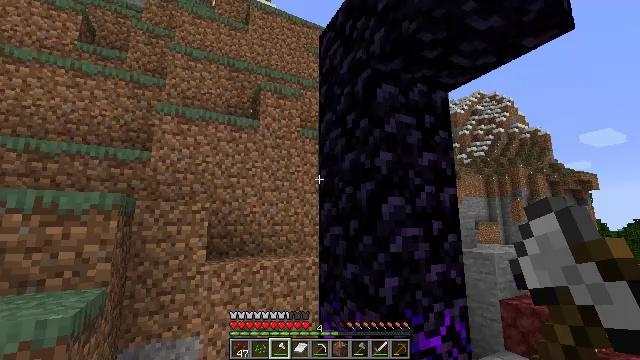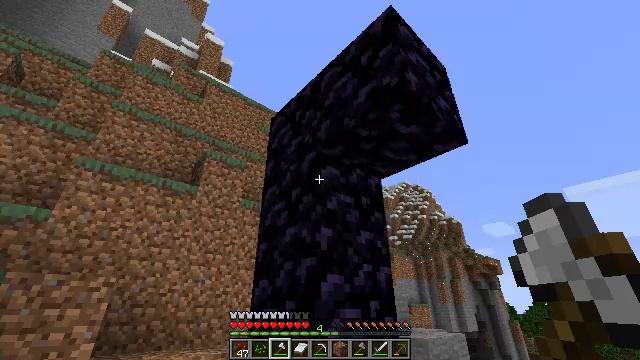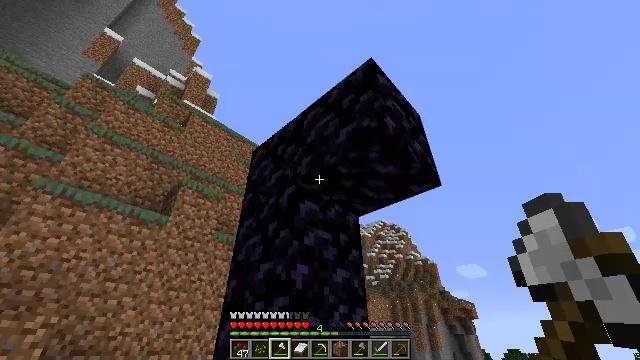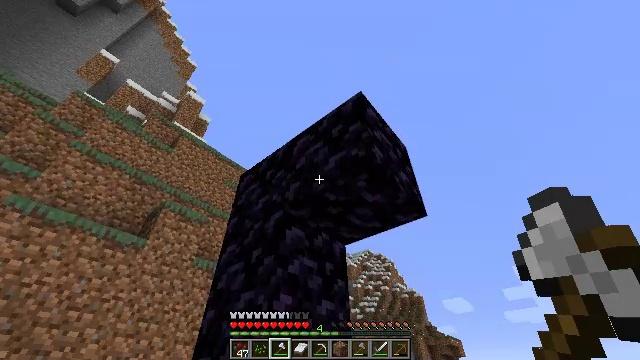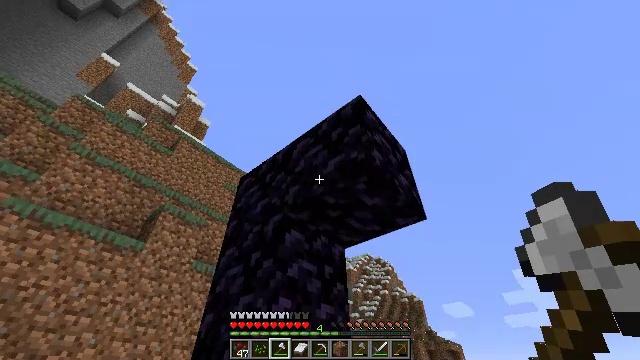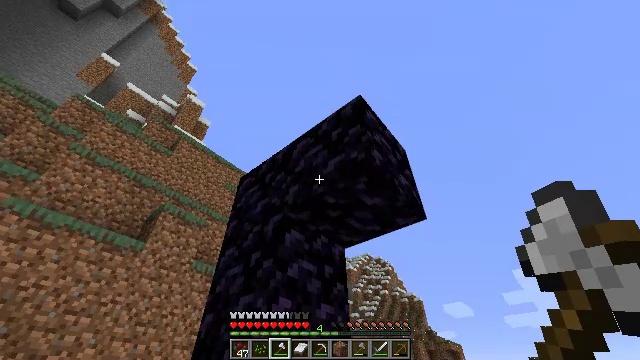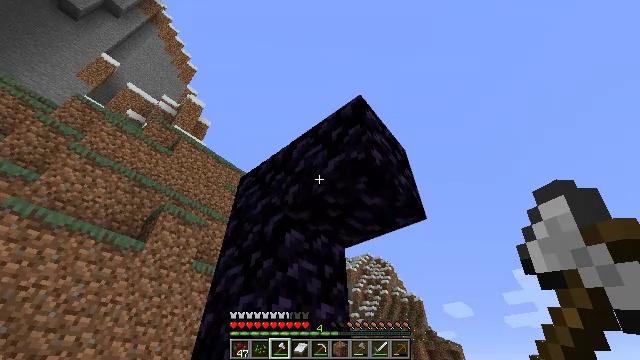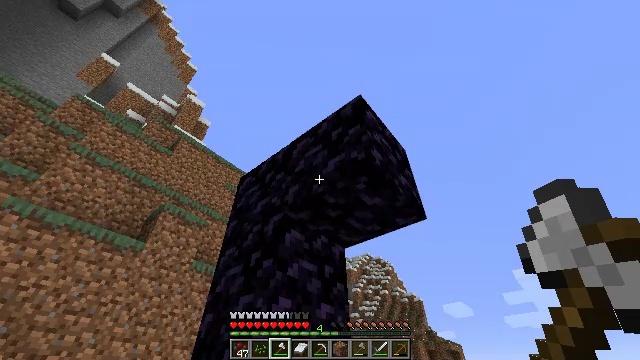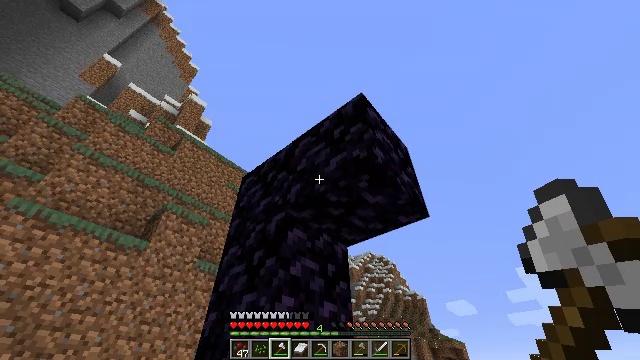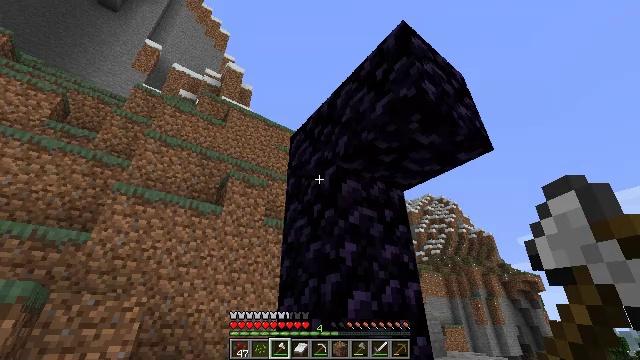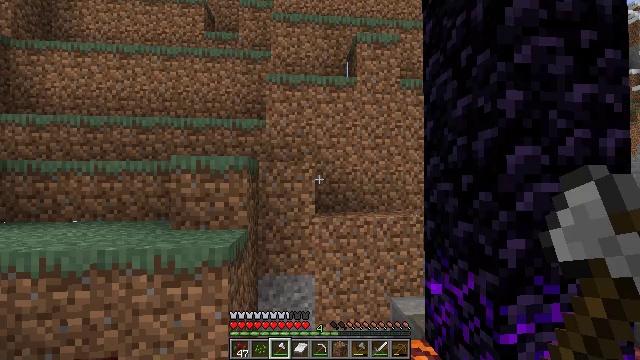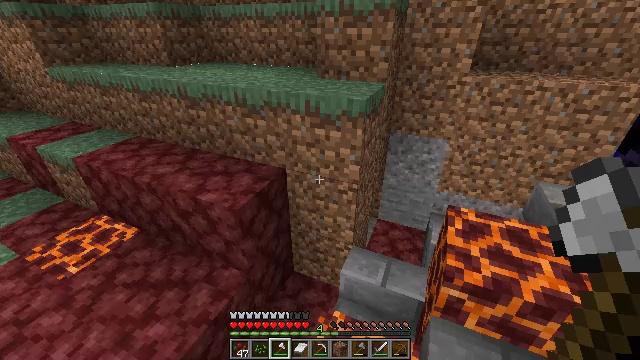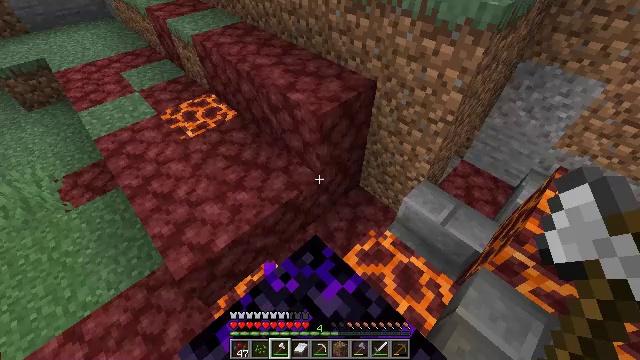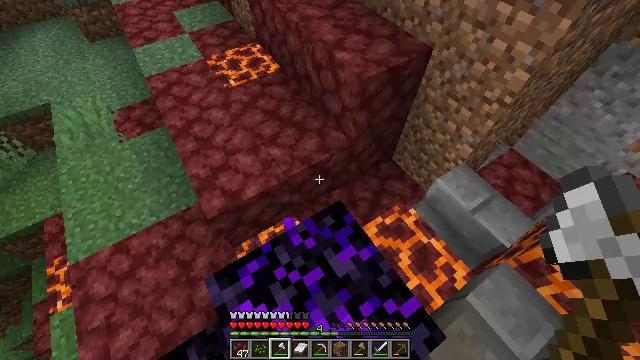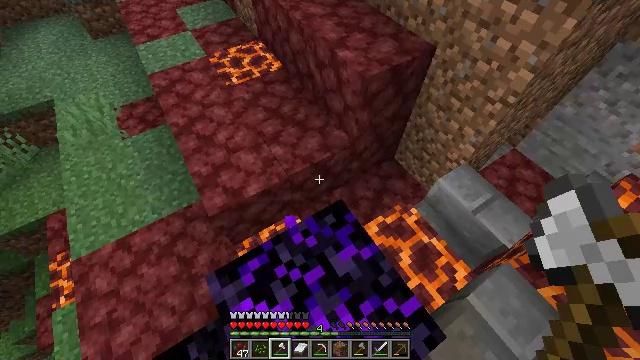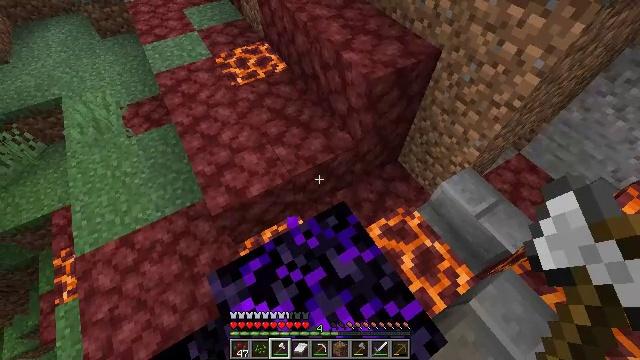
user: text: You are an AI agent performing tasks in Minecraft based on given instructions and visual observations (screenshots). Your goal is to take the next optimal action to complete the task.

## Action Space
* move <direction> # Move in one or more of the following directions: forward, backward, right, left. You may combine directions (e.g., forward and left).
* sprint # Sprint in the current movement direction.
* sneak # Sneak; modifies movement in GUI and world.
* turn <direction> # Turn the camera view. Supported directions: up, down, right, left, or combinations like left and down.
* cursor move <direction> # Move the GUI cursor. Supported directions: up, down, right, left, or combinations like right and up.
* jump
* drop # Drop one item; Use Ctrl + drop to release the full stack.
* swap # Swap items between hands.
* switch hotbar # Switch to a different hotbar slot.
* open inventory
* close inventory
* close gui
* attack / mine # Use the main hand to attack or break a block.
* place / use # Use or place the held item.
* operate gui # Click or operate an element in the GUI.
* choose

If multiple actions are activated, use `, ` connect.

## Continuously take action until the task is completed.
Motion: motion action
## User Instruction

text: Mine grass block from the ground.
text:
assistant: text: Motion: turn right and up
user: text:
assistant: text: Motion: turn right and up
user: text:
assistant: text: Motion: turn right and up
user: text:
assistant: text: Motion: no_op
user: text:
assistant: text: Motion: no_op
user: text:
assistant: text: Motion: no_op
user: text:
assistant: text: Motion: no_op
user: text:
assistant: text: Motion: no_op
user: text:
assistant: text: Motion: turn left and down
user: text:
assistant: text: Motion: turn left and down
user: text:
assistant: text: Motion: turn left and down
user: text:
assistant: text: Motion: turn left and down
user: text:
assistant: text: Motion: turn left and down
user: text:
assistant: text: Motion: no_op
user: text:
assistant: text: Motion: turn left
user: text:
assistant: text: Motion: turn left
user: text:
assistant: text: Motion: move forward, turn left
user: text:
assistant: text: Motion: move forward, turn left and down
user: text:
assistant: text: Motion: move forward, turn left and down
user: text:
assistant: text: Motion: move forward, turn left and down
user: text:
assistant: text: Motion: turn left and down
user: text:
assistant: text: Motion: no_op
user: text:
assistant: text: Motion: no_op
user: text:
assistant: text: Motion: no_op
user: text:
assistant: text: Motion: turn left
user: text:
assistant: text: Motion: turn left
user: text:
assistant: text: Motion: turn left
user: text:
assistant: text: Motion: turn left
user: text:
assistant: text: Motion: sneak, turn left
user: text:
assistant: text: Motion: sneak, turn left